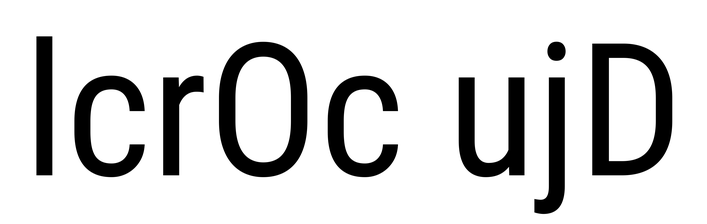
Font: Roboto_Condensed_Regular